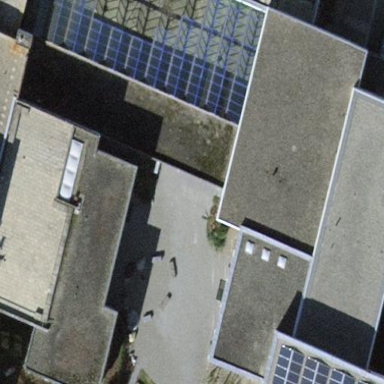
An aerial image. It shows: School building.